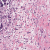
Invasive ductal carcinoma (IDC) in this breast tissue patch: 1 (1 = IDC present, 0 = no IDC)